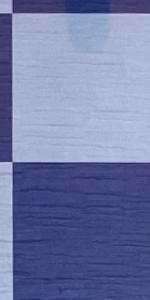
Label: Empty